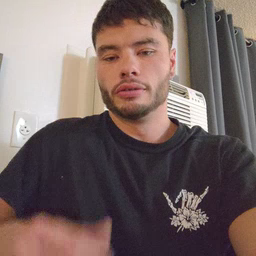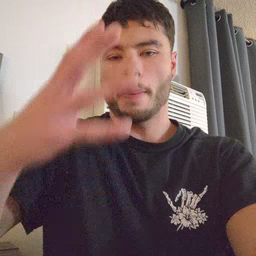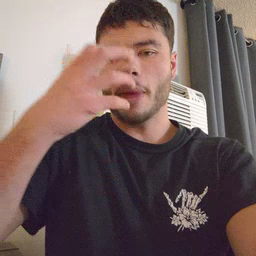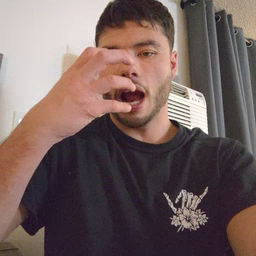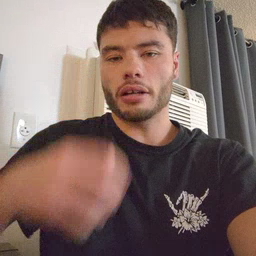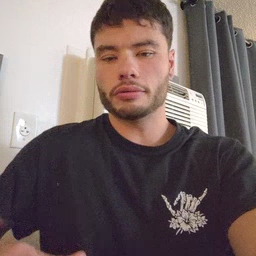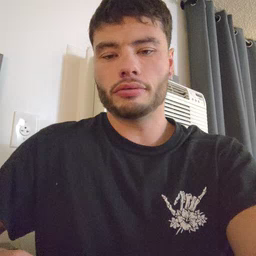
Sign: mad